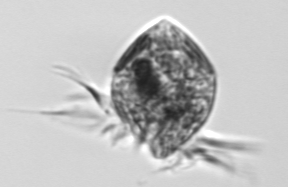
Label: Strombidium_morphotype1